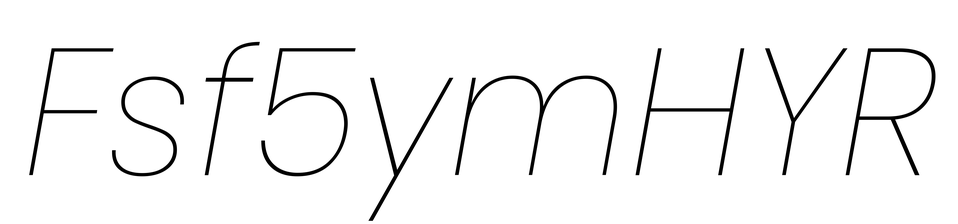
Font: Poppins-ThinItalic